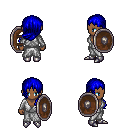
a pixel art fantasy rpg character, female body template, human, dark skin, white robe, teal pants, blue left-swept hairstyle, bracelets, metal boots, shield, four views (front, back, left, right), 2x2 character sprite sheet, small pixel art, hard edges, no anti-aliasing